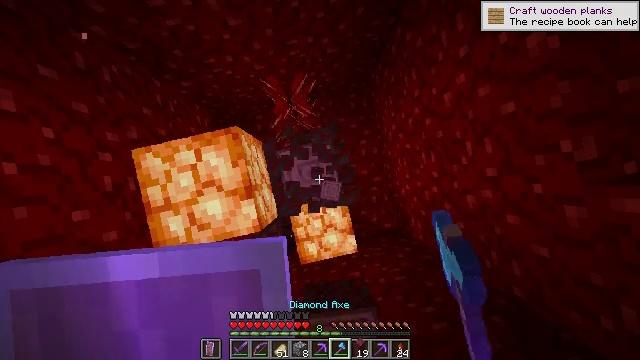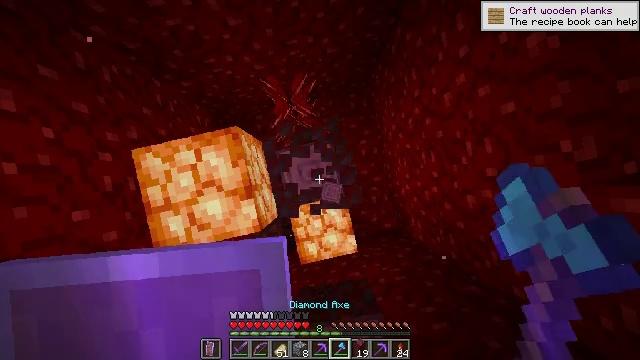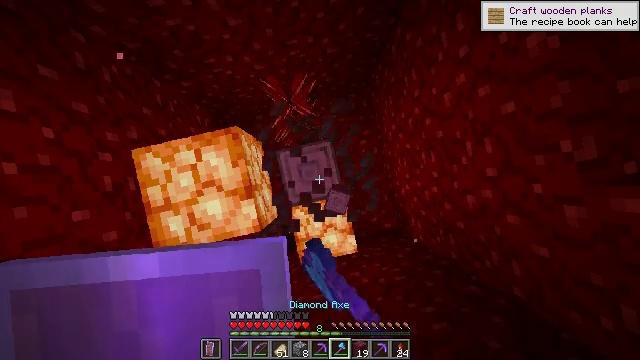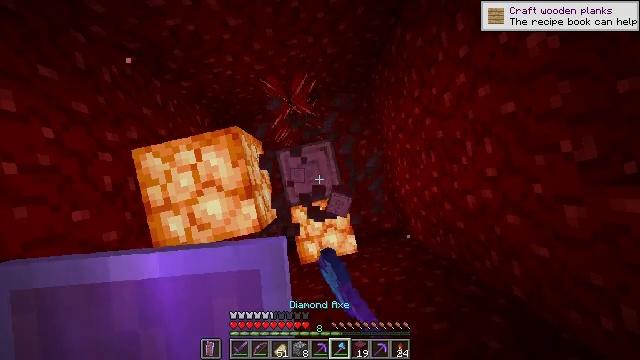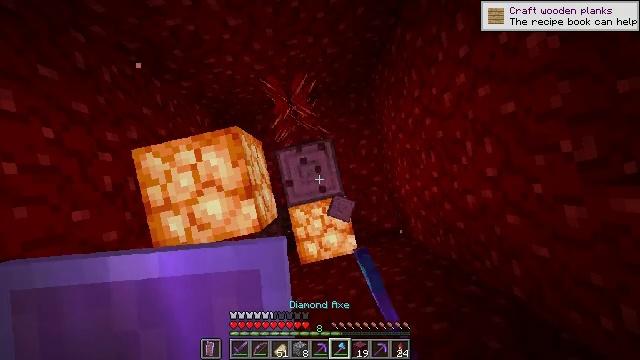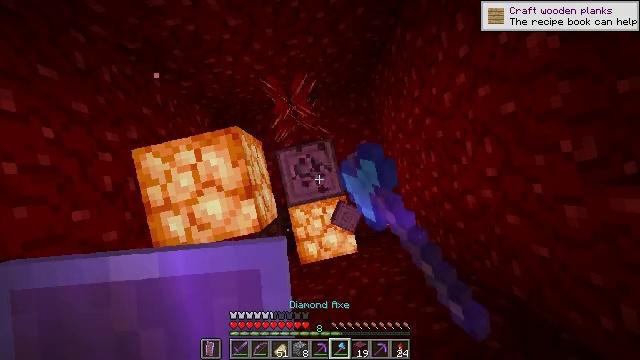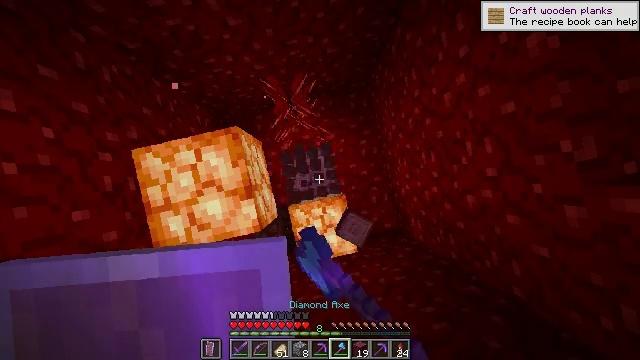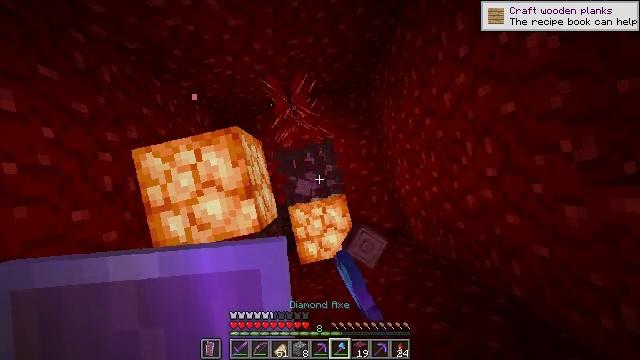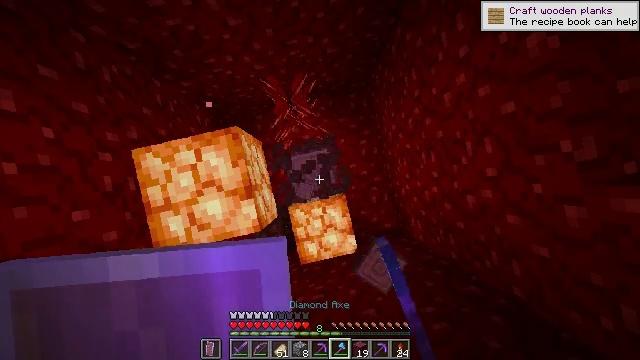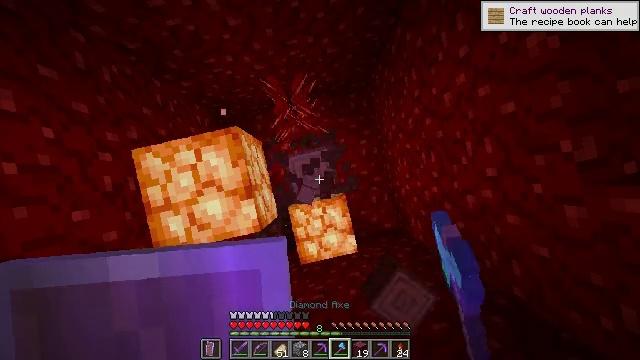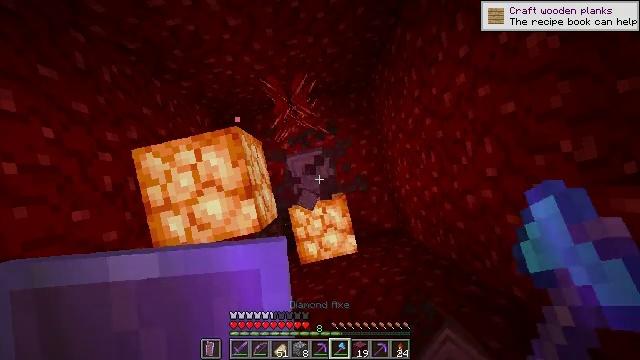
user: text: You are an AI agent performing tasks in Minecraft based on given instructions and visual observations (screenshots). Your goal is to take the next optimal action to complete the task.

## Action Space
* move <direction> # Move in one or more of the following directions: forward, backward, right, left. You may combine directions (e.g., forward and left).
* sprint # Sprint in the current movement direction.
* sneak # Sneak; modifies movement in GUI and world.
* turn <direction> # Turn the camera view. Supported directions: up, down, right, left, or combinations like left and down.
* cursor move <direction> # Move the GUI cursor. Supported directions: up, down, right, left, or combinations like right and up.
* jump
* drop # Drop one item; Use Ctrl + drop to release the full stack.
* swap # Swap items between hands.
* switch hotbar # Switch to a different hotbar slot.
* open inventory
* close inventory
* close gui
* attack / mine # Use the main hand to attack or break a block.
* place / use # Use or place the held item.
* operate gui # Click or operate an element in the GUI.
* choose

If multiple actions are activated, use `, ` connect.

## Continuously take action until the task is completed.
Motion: motion action
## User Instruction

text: Chop crimson stem from the tree.
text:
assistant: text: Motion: attack / mine
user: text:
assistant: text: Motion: attack / mine
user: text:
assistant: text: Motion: attack / mine
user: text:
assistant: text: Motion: attack / mine
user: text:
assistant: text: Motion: attack / mine
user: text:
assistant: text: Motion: attack / mine
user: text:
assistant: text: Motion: attack / mine
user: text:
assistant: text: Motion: attack / mine
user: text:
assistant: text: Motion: attack / mine
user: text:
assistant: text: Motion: attack / mine
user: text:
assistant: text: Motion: attack / mine